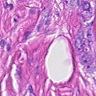
Metastatic tissue present: yes